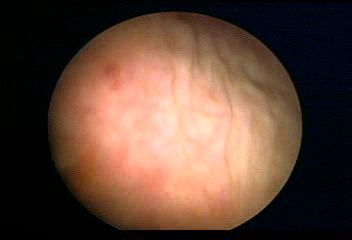
Modality: WLC
Class: Normal mucosa
Bladder cancer association: No